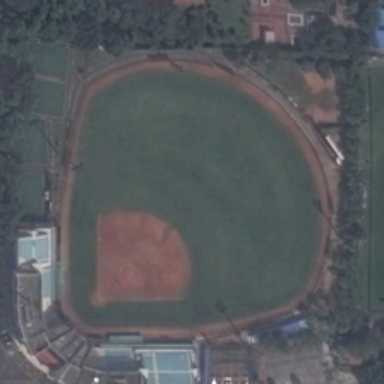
A baseball field is surrounded by many green trees .